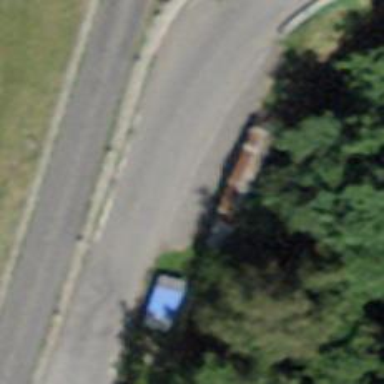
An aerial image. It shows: Recycling container at amenity designated for recycling.